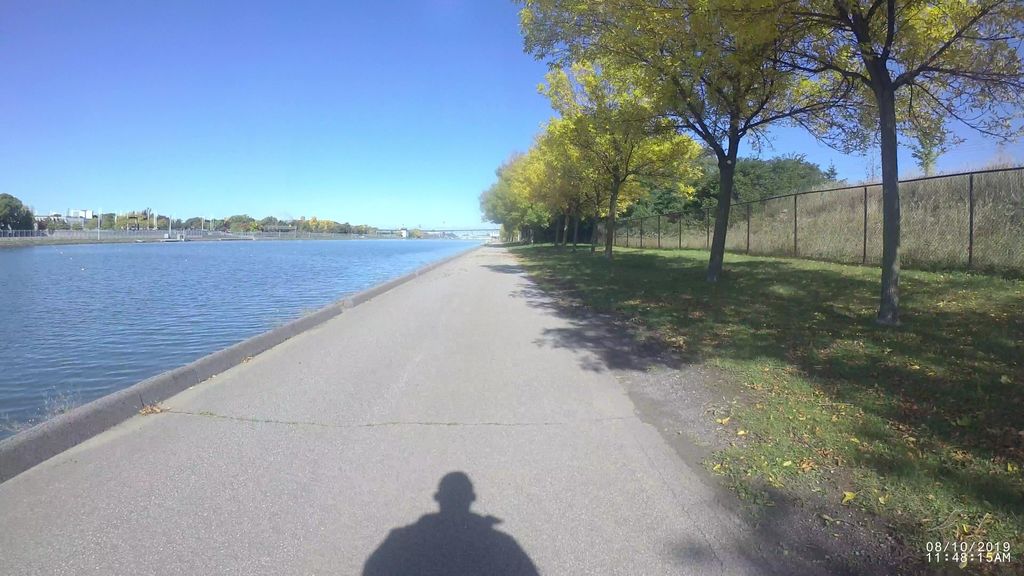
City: montreal